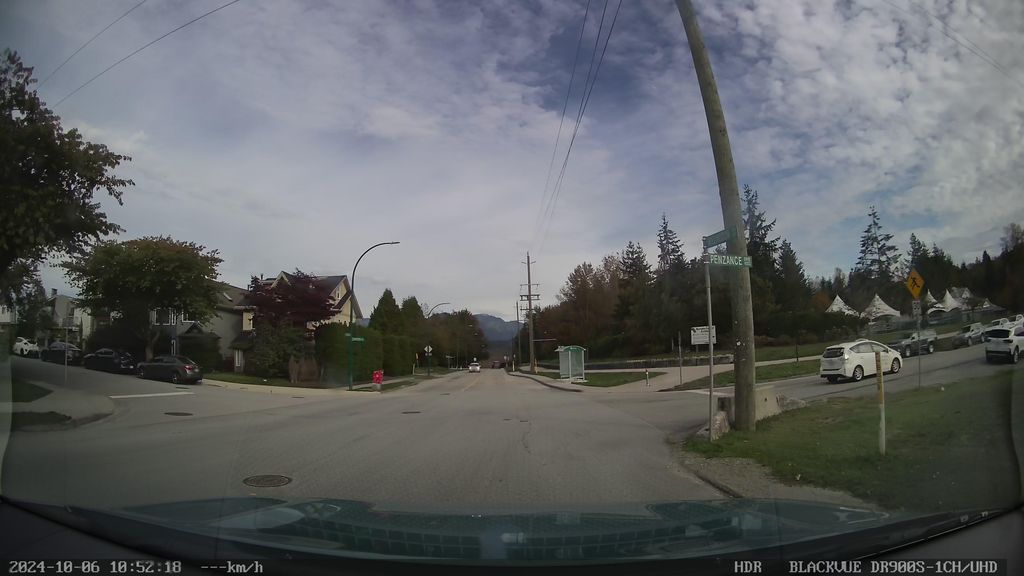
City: vancouver